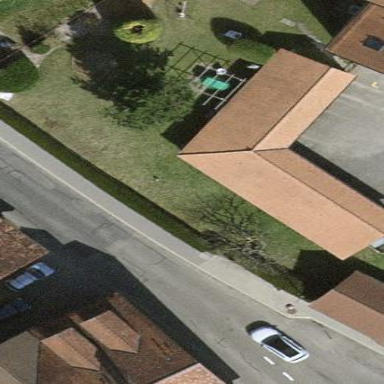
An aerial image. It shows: Group of garages.